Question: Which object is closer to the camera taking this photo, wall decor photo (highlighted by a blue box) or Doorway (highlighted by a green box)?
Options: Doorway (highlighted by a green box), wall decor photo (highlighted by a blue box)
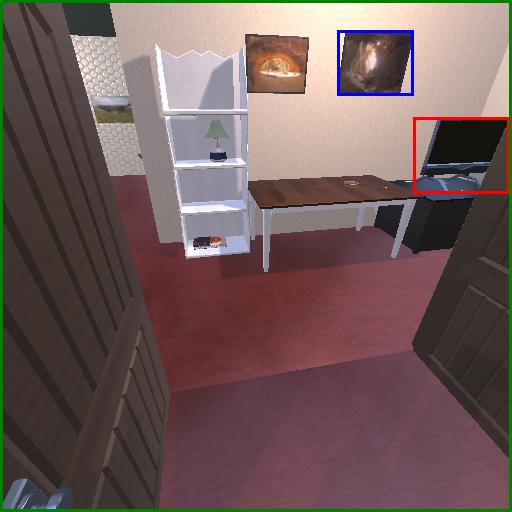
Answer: Doorway (highlighted by a green box)